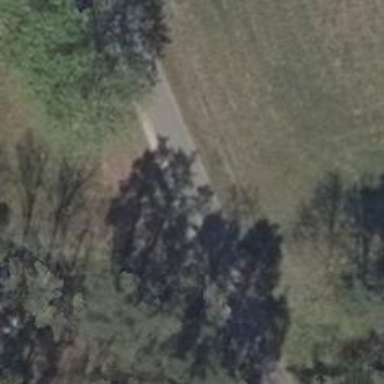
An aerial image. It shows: Unclassified paved road.